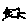
Label: cat